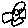
Label: flower